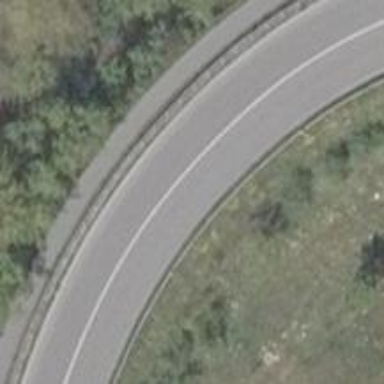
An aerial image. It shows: Secondary road with asphalt surface and embankment.